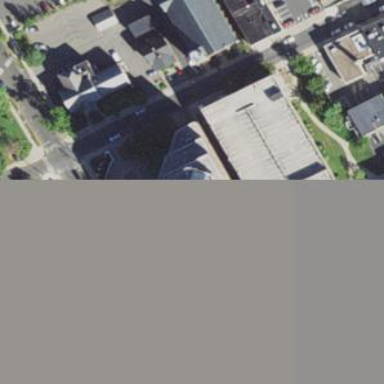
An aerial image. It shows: Part of building is shown in the image.